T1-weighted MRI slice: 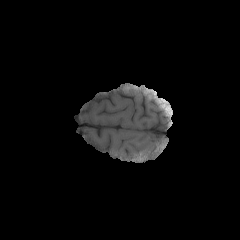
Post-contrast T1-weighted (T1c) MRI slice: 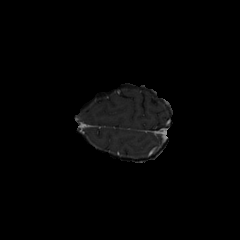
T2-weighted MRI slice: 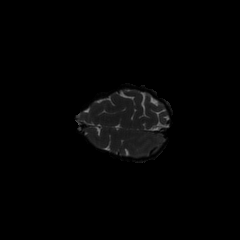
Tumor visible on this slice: no